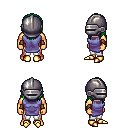
a pixel art fantasy rpg character, male body template, human, tanned skin, chain tabard jacket, white pants, green long hairstyle, metal helm, leather bracers, gold boots, four views (front, back, left, right), 2x2 character sprite sheet, small pixel art, hard edges, no anti-aliasing